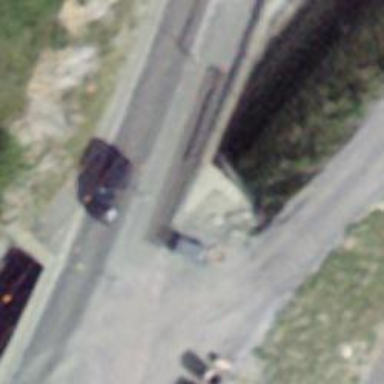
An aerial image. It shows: Primary highway bridge with asphalt surface.